A bearing vibration time series has been folded into this square grayscale image, one row per segment of consecutive samples. What is the most likely bearing condition (normal, inner_race, outer_race, ball)?
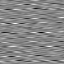
Answer: inner_race